Interaction volume radius: 10 \u00c5
Interaction volume height: 25 \u00c5
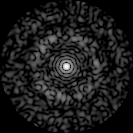
Disorder parameter: 0.8108